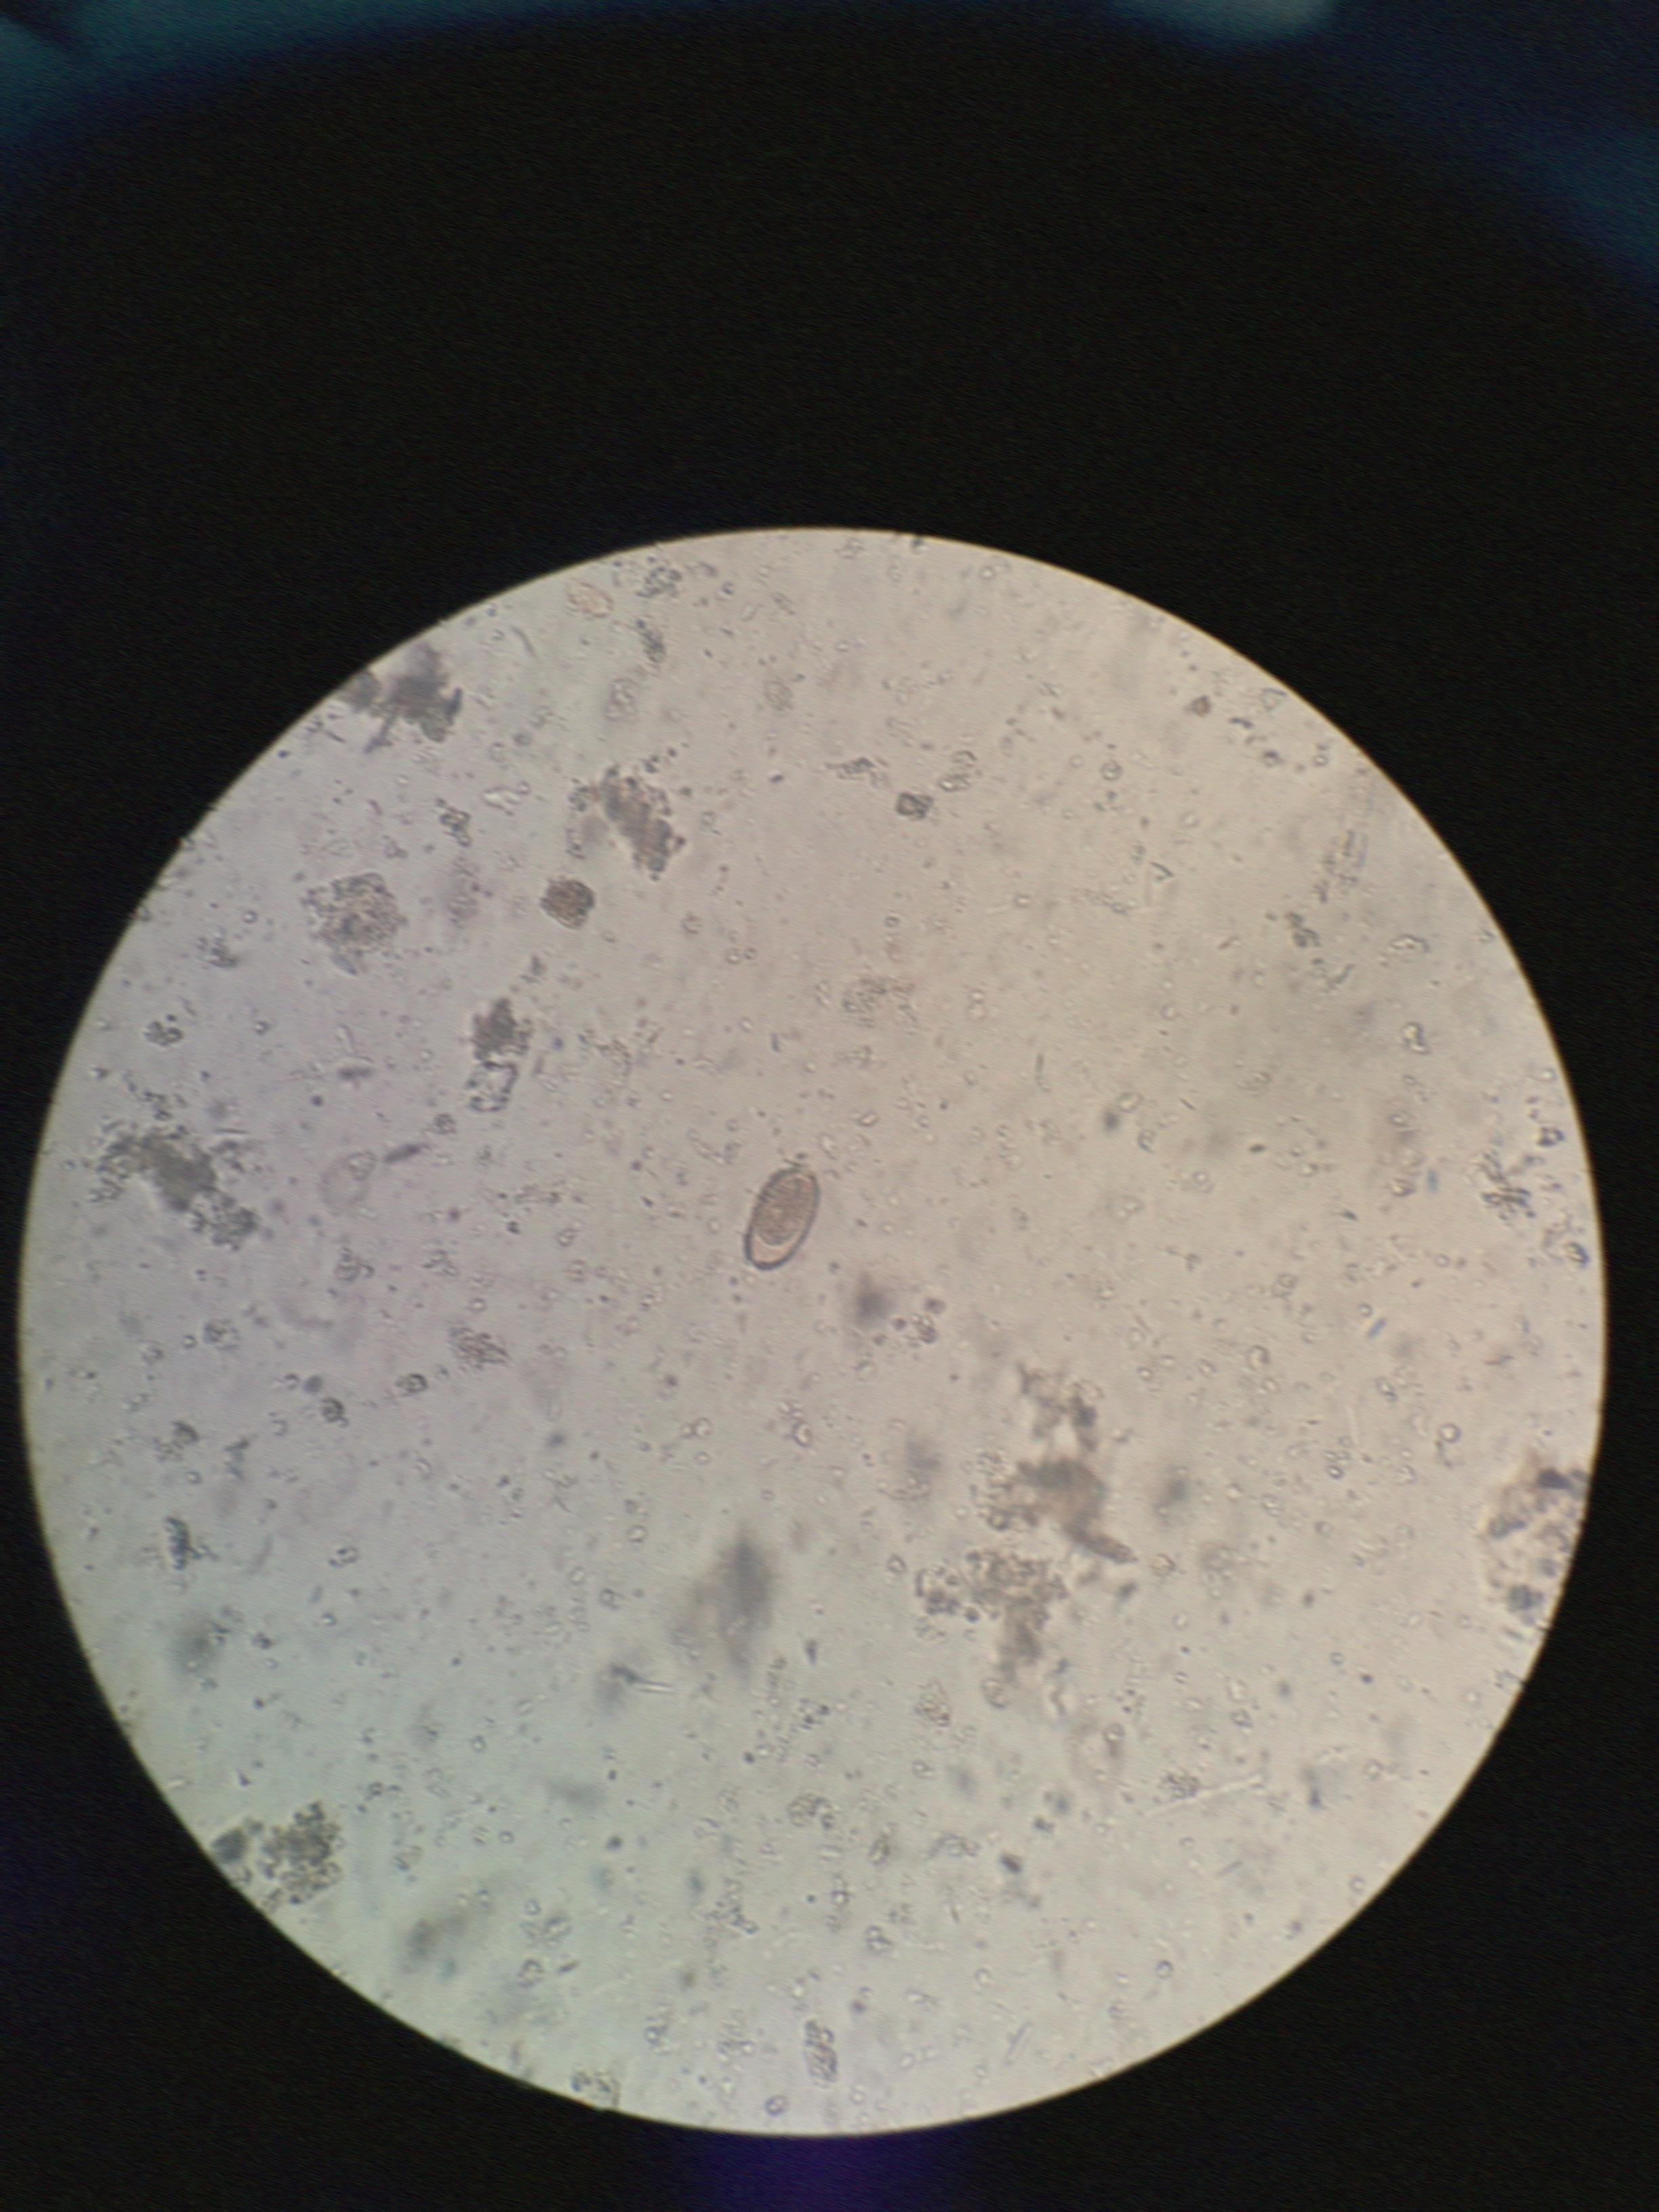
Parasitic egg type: Capillaria philippinensis